Interaction volume radius: 10 \u00c5
Interaction volume height: 10 \u00c5
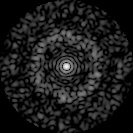
Disorder parameter: 0.8421